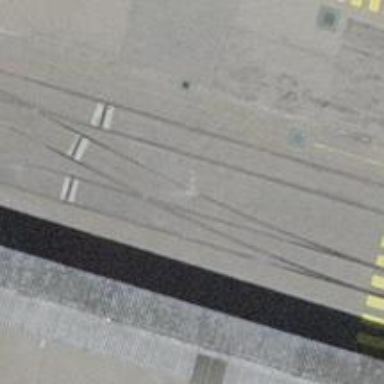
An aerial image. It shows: Railway switch.